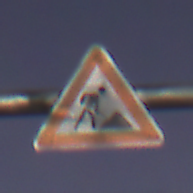
Verkehrszeichen: Arbeitsstelle
Umgebung: Outdoor, Suburban
Tageszeit: Night
Wetter: PartlyCloudy
Licht: Artificial
Jahreszeit: NotSpecified
Kontrast: HighContrast